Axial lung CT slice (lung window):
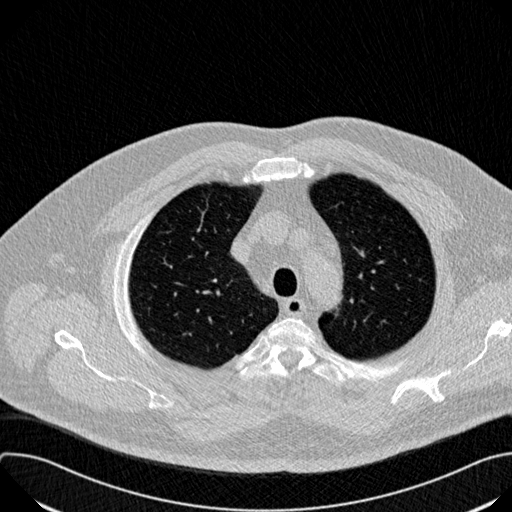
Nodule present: no